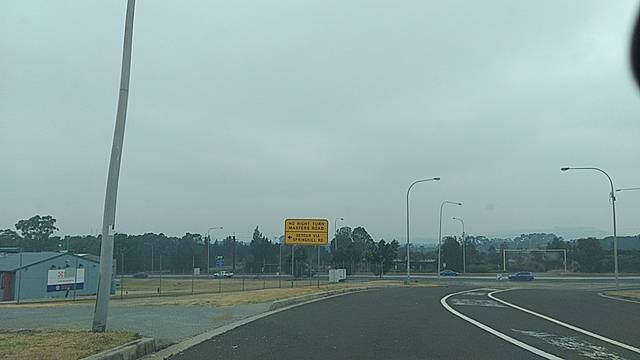
Region: Australia
Coordinates: -34.444, 150.872